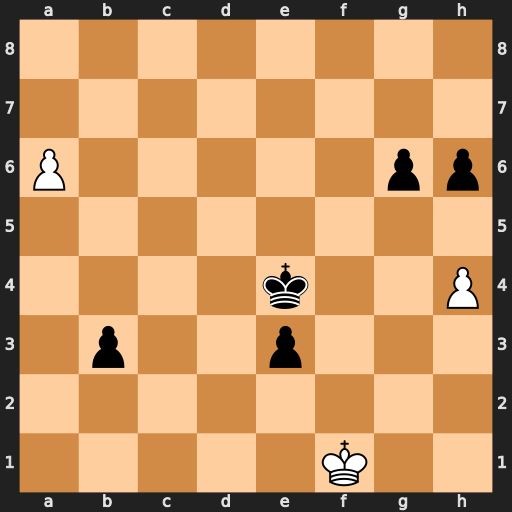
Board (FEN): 8/8/P5pp/8/4k2P/1p2p3/8/5K2
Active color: w
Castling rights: -
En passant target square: -
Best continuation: a7 Kd3 a8=Q